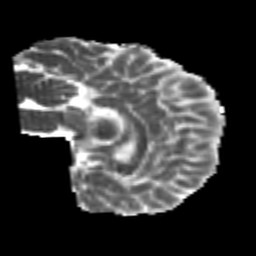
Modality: MD
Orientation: sagittal
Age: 21
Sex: male
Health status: healthy
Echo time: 0.074 s